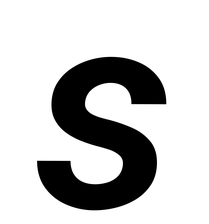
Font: Roboto-Italic_SemiBold_Italic